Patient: sex F, age 48
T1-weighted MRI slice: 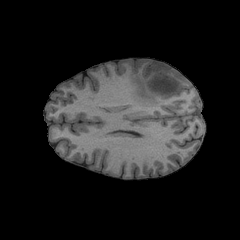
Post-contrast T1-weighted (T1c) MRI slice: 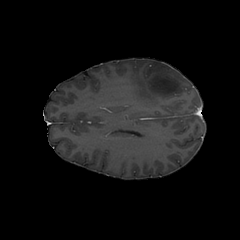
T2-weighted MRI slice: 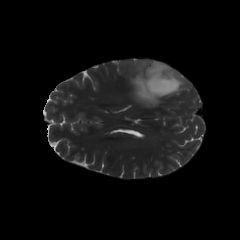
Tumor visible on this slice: yes
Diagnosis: Astrocytoma, IDH-mutant
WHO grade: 3